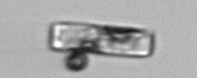
Label: Guinardia_delicatula